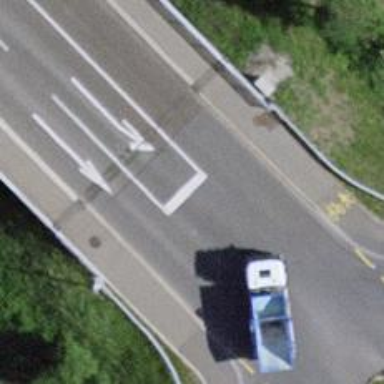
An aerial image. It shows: Secondary road with asphalt surface and cycle track alongside.